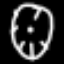
Label: clock